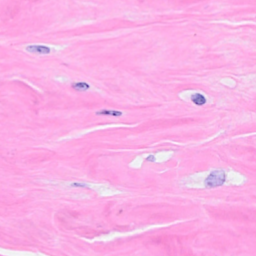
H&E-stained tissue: Breast